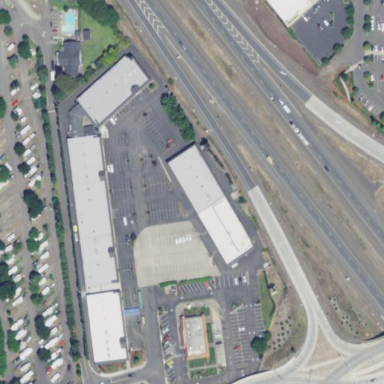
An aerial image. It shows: Retail area.